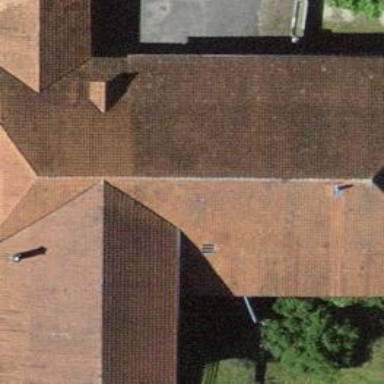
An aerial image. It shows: Farm building.